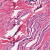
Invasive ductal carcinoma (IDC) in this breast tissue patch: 0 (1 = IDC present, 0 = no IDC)